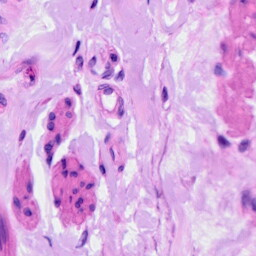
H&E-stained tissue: Ovarian